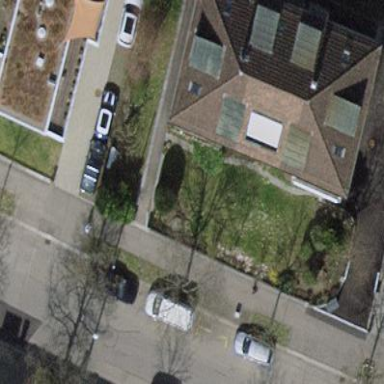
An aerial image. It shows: Apartment building with hipped roof.